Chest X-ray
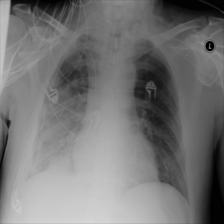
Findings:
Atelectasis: negative
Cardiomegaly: negative
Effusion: positive
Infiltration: positive
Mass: negative
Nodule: negative
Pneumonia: negative
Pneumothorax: negative
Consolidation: negative
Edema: negative
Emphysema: negative
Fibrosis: negative
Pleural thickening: negative
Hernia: negative